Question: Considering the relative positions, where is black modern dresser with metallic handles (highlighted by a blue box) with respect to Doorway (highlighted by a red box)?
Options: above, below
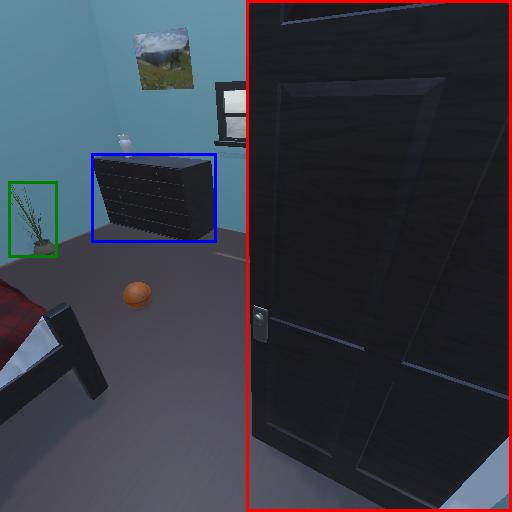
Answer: above